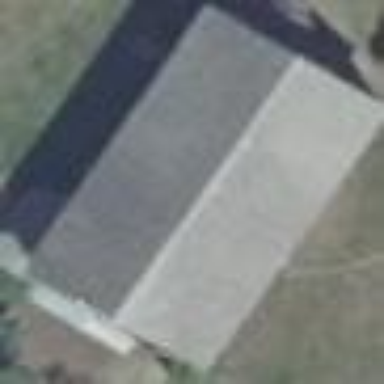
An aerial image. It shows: Gabled building with grey roof oriented along its structure.